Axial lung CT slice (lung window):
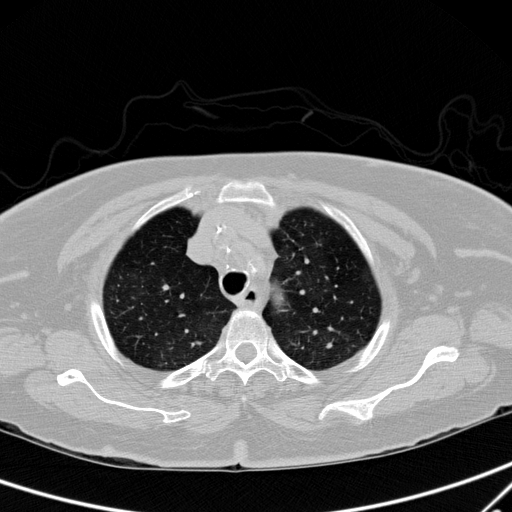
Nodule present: no